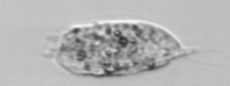
Label: Amoeba